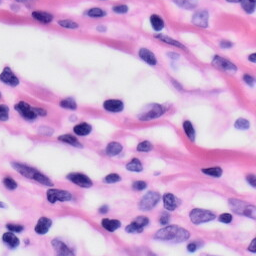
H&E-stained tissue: Skin